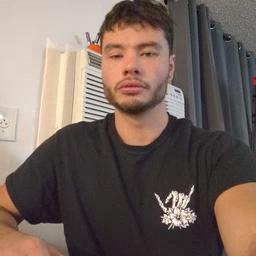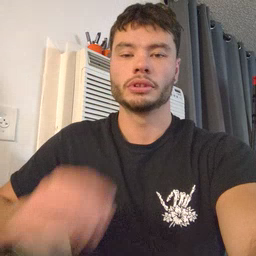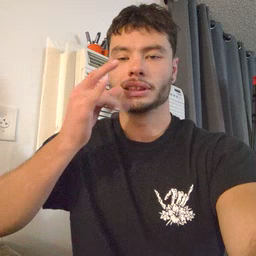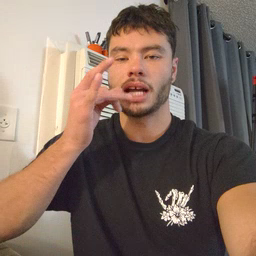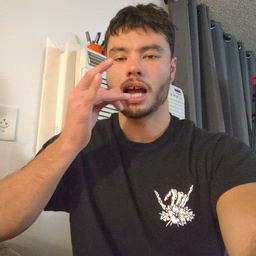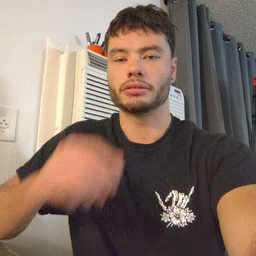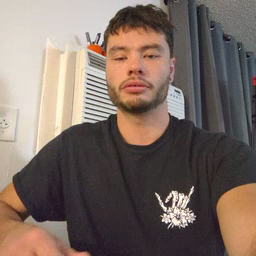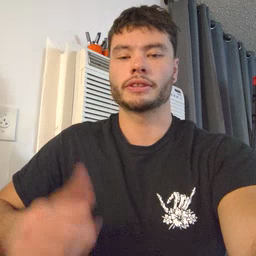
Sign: snack